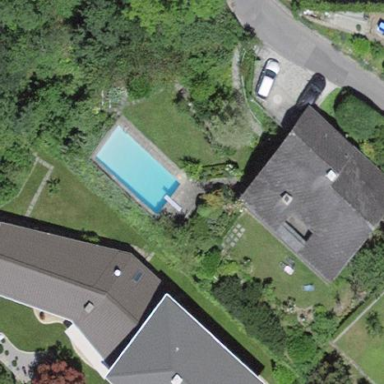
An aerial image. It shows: Residential building.